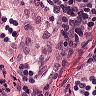
Metastatic tissue present: no